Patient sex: F
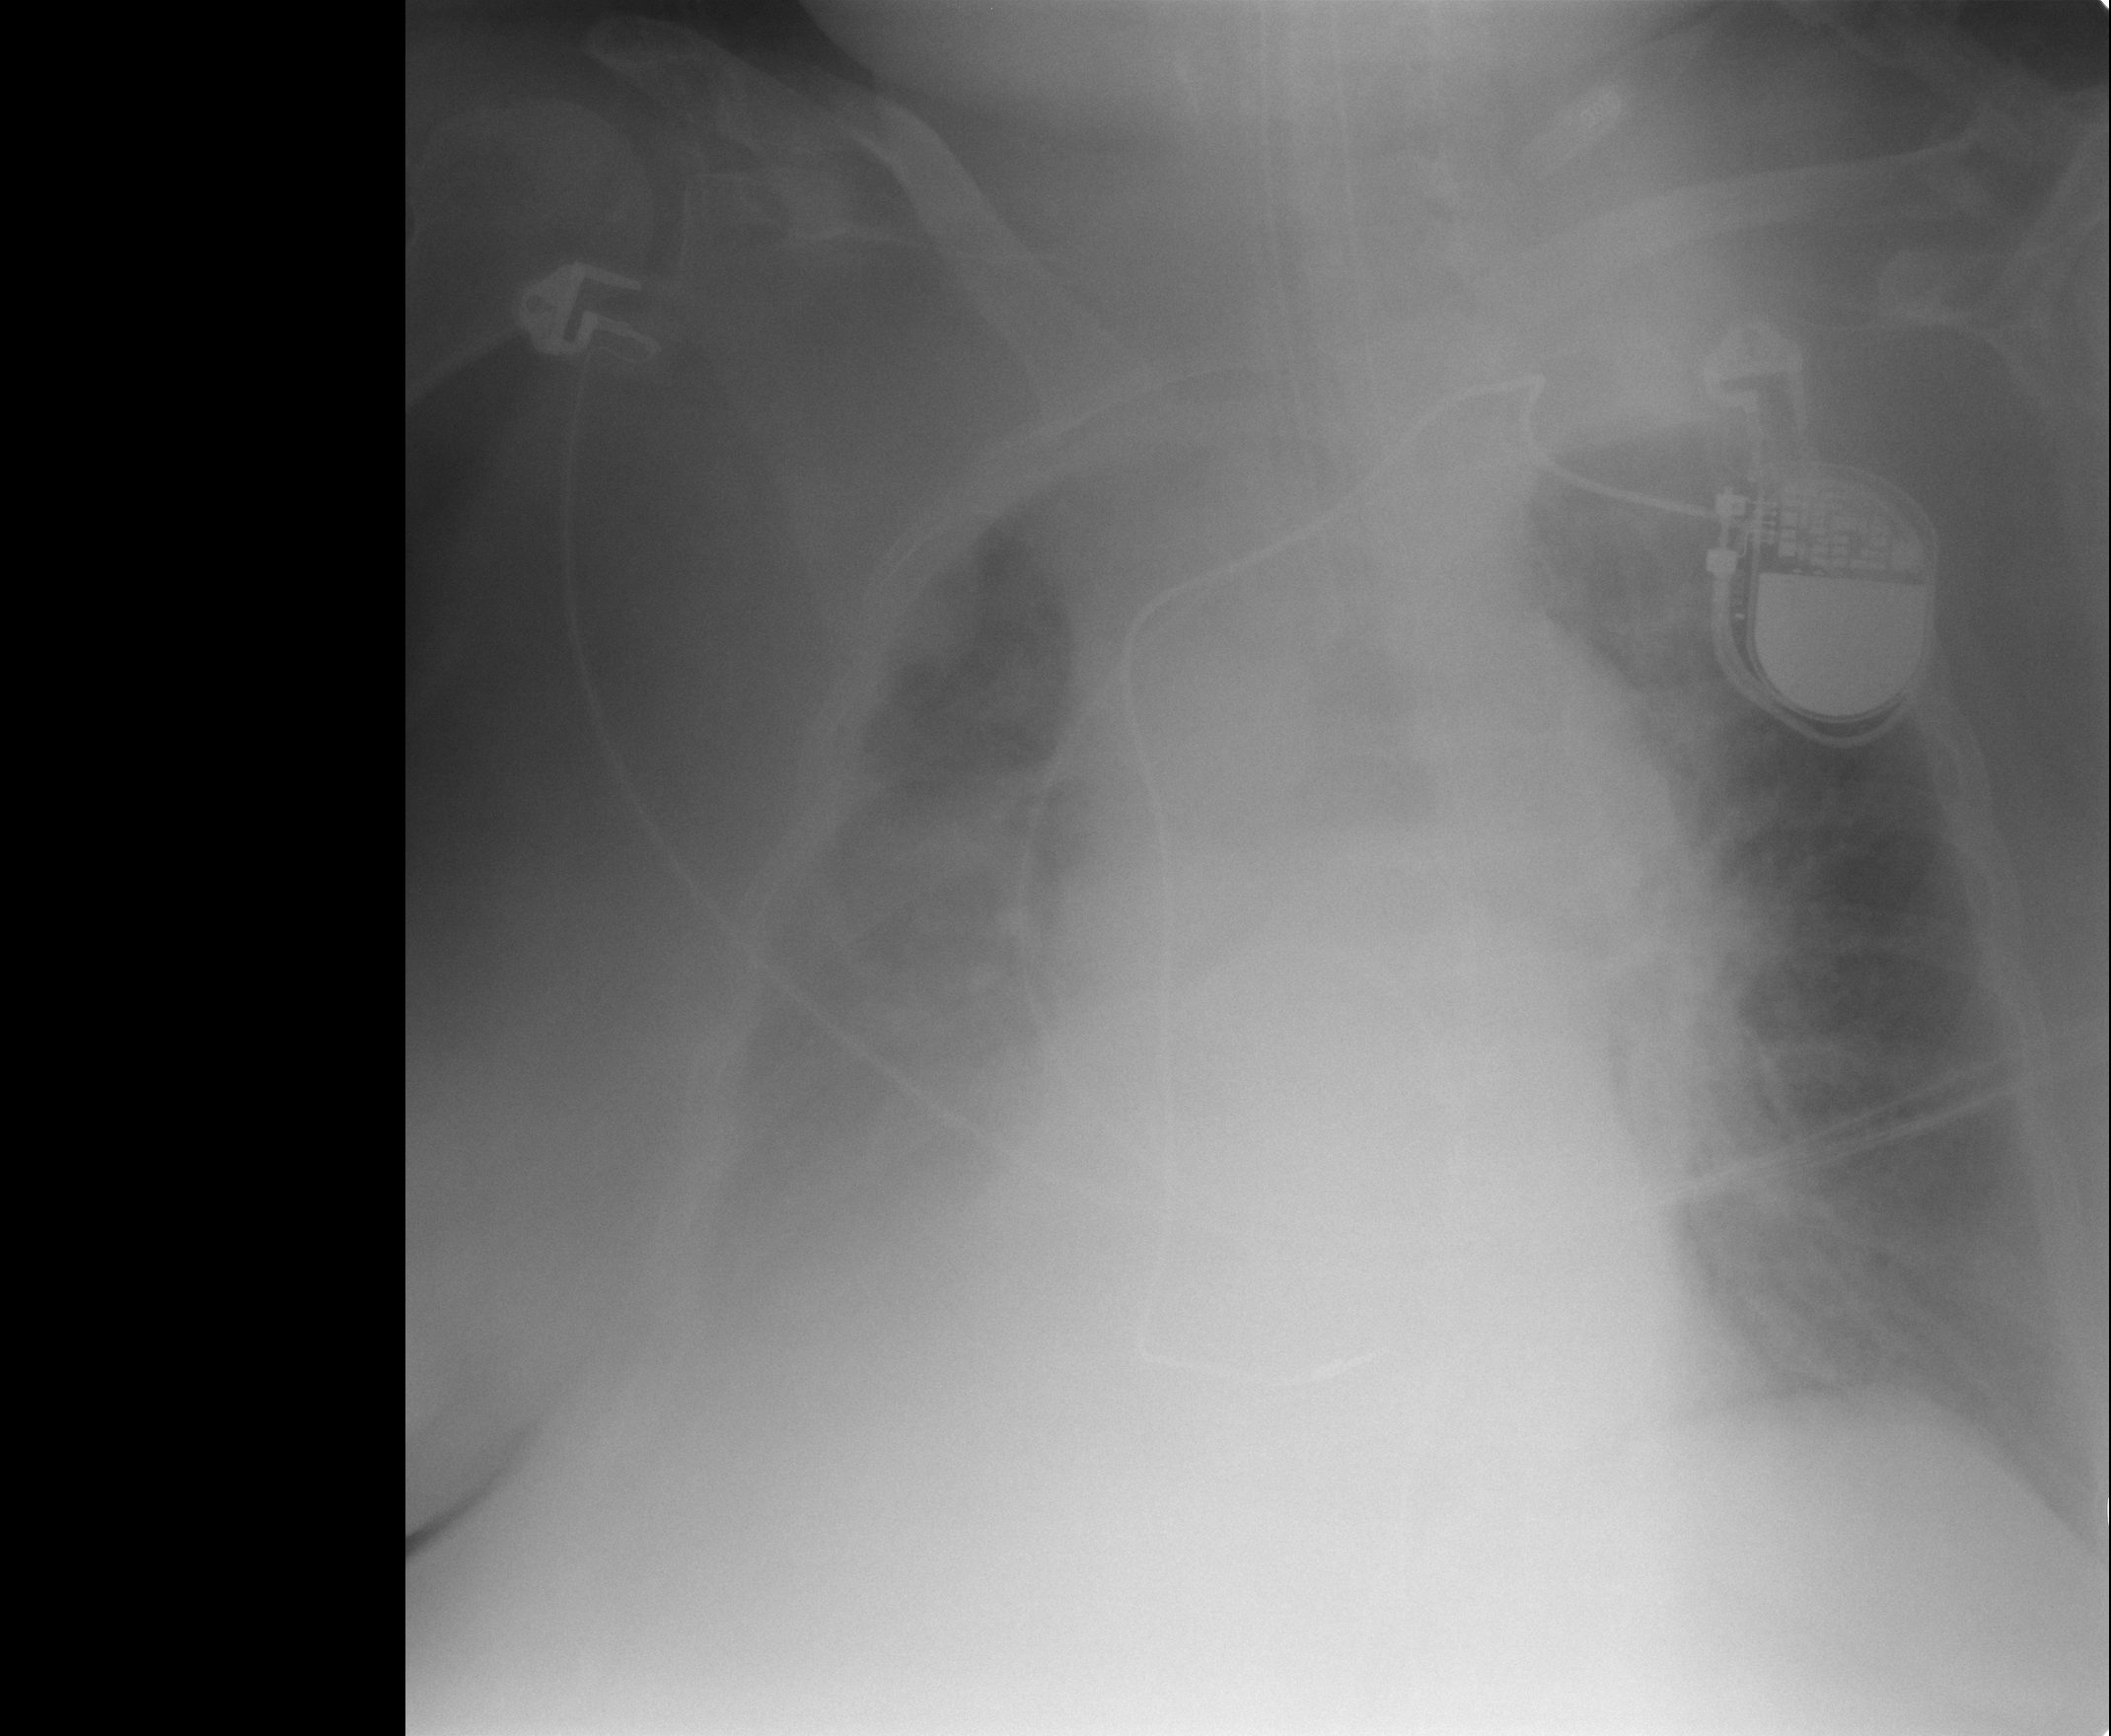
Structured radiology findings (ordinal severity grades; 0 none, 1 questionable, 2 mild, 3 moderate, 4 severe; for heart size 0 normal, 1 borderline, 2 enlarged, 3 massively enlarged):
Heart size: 2
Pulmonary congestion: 3
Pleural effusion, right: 3
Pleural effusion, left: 1
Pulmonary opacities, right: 2
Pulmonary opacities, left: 2
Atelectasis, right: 3
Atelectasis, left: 2